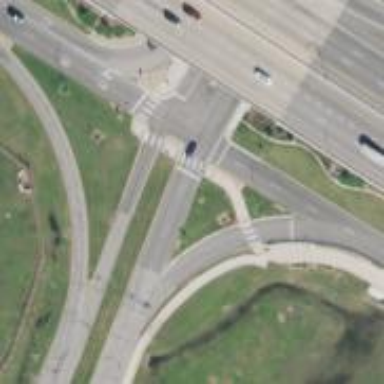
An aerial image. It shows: Marked crossing on footway.